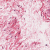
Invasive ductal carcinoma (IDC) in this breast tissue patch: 0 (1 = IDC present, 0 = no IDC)